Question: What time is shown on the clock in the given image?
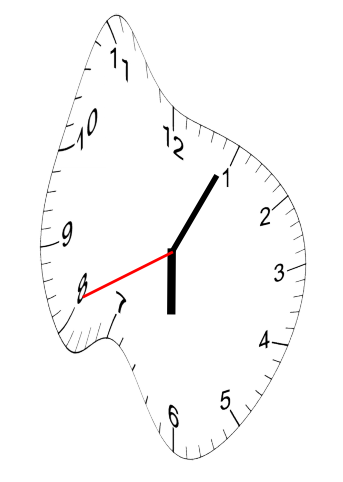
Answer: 06:04:41